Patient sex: M
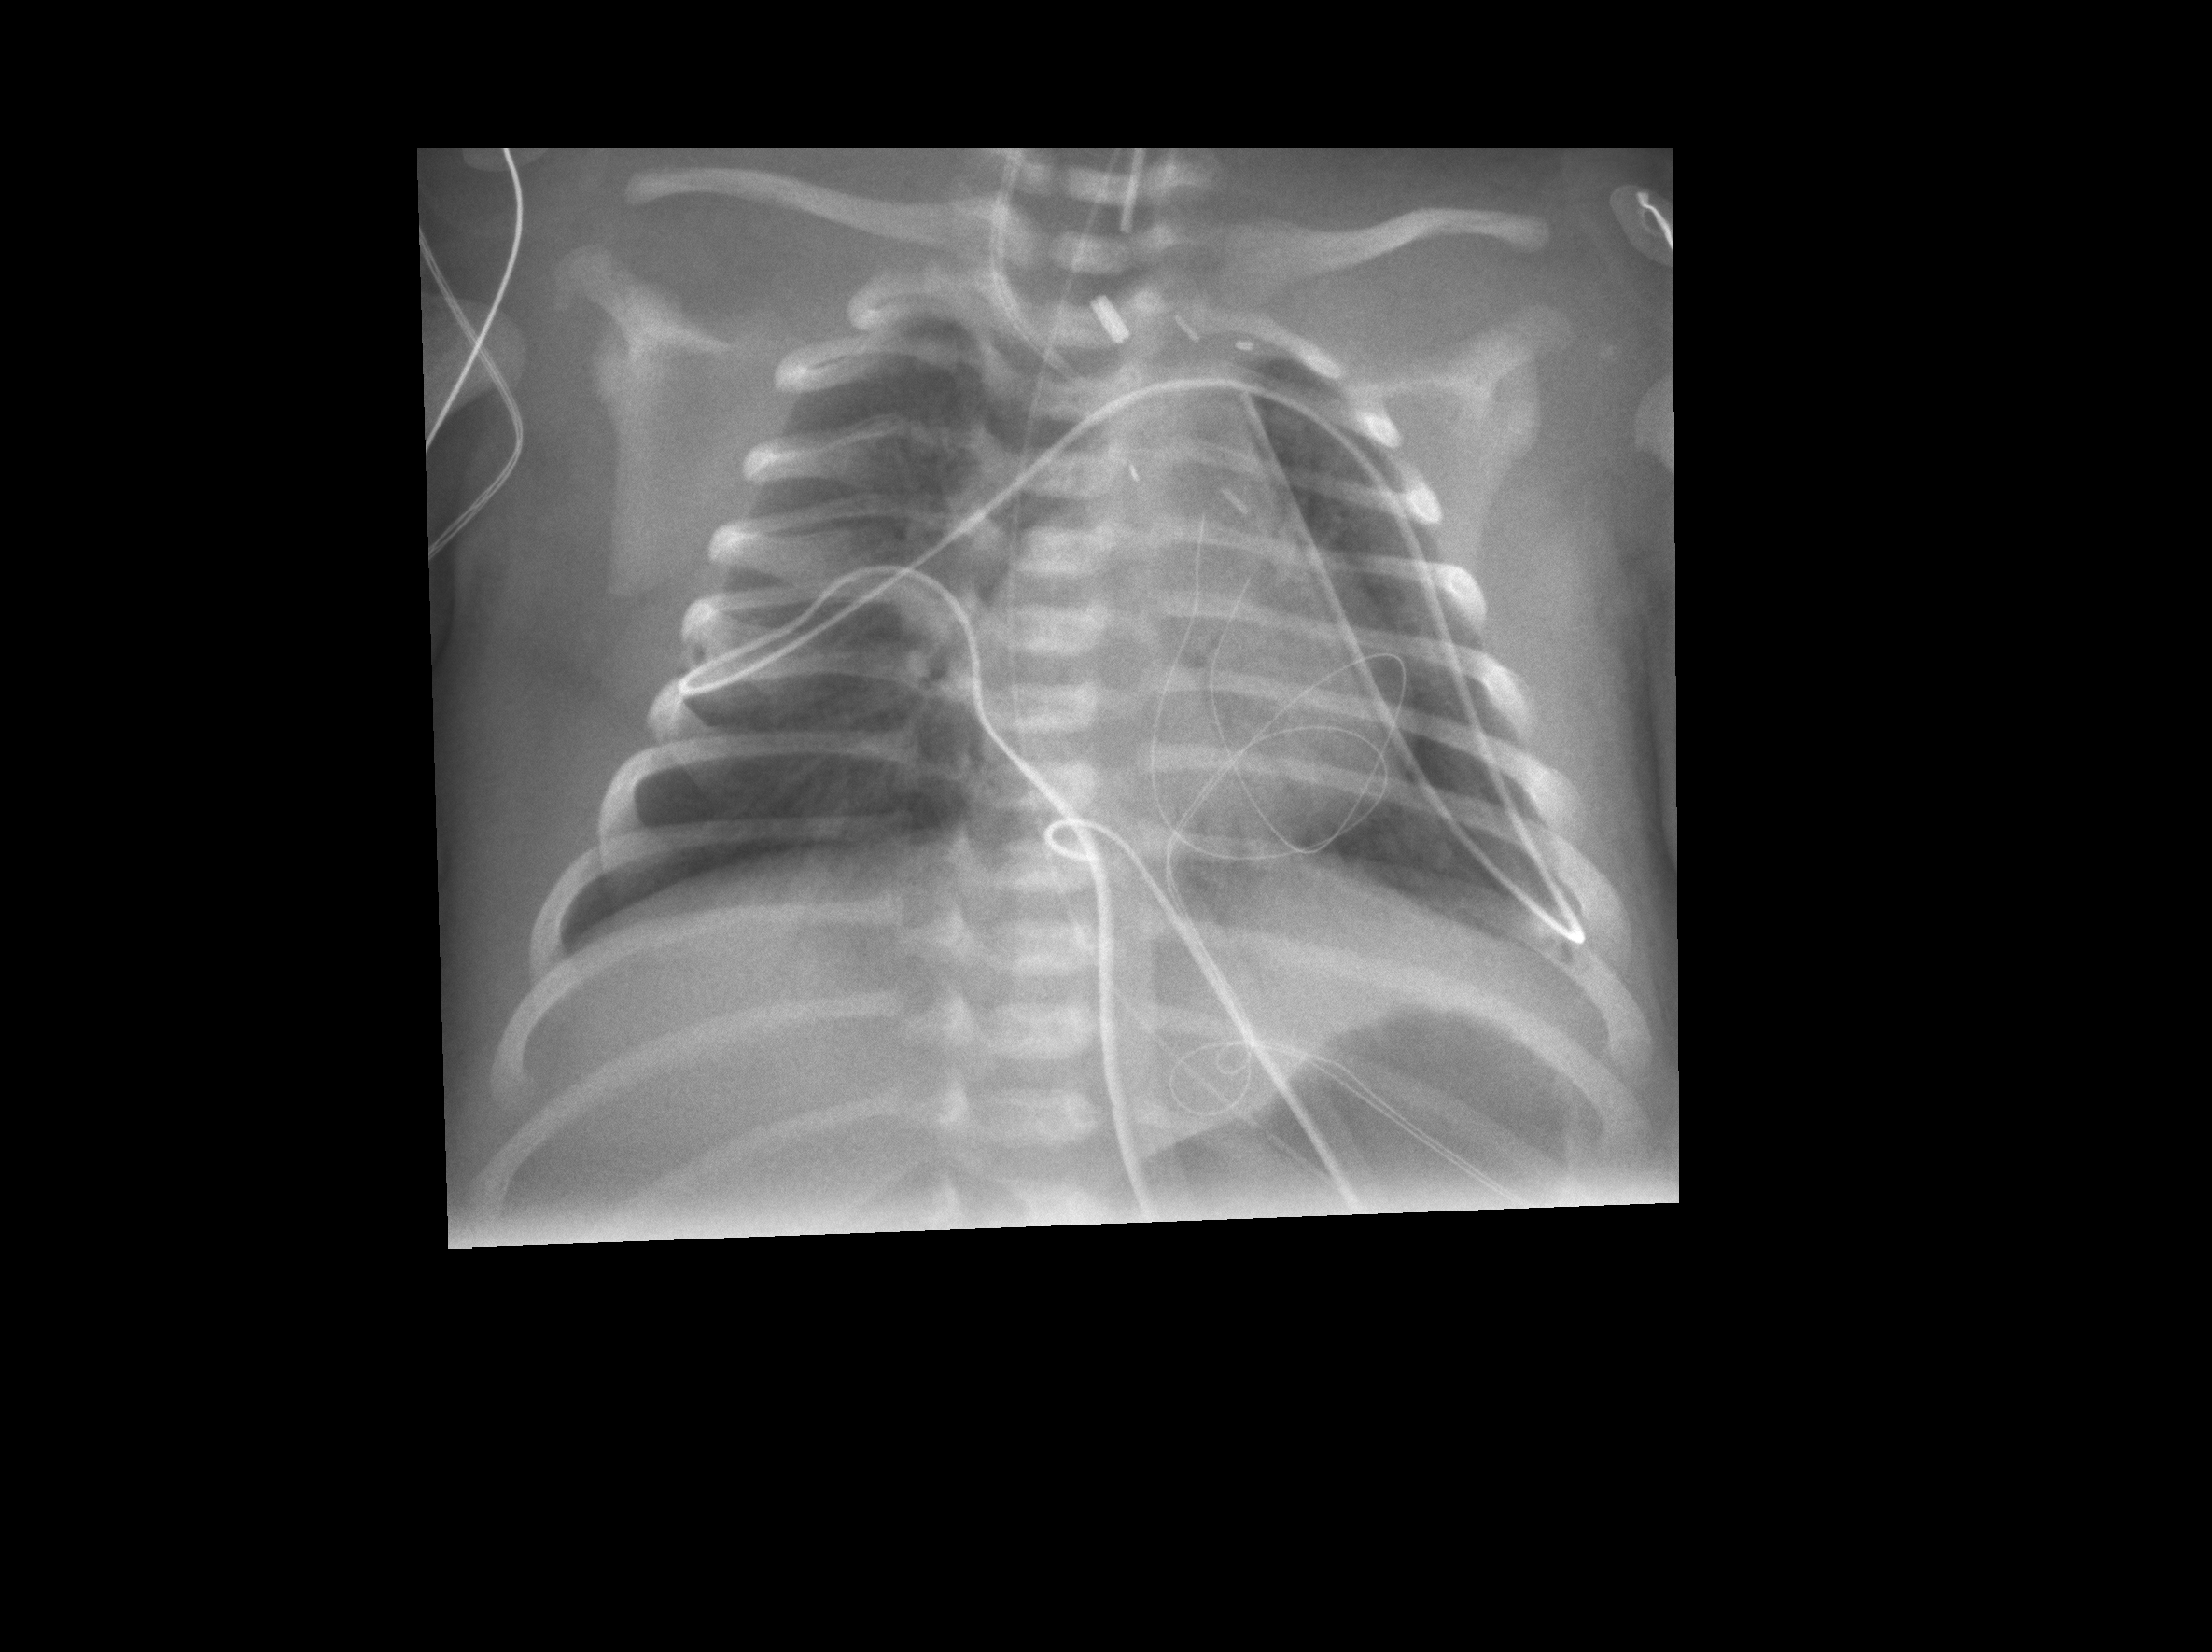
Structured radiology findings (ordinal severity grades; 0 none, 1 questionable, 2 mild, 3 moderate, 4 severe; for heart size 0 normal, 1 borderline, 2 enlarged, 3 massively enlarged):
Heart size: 0
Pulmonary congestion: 2
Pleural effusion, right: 0
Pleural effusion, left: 0
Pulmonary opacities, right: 0
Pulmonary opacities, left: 0
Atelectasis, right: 0
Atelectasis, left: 0